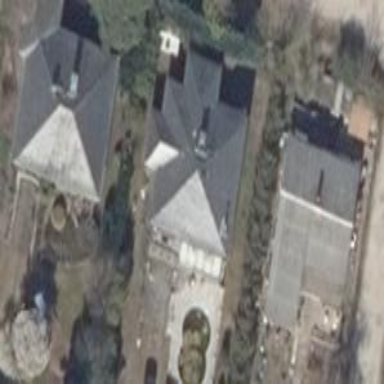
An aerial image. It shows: Building with hipped roof shape.